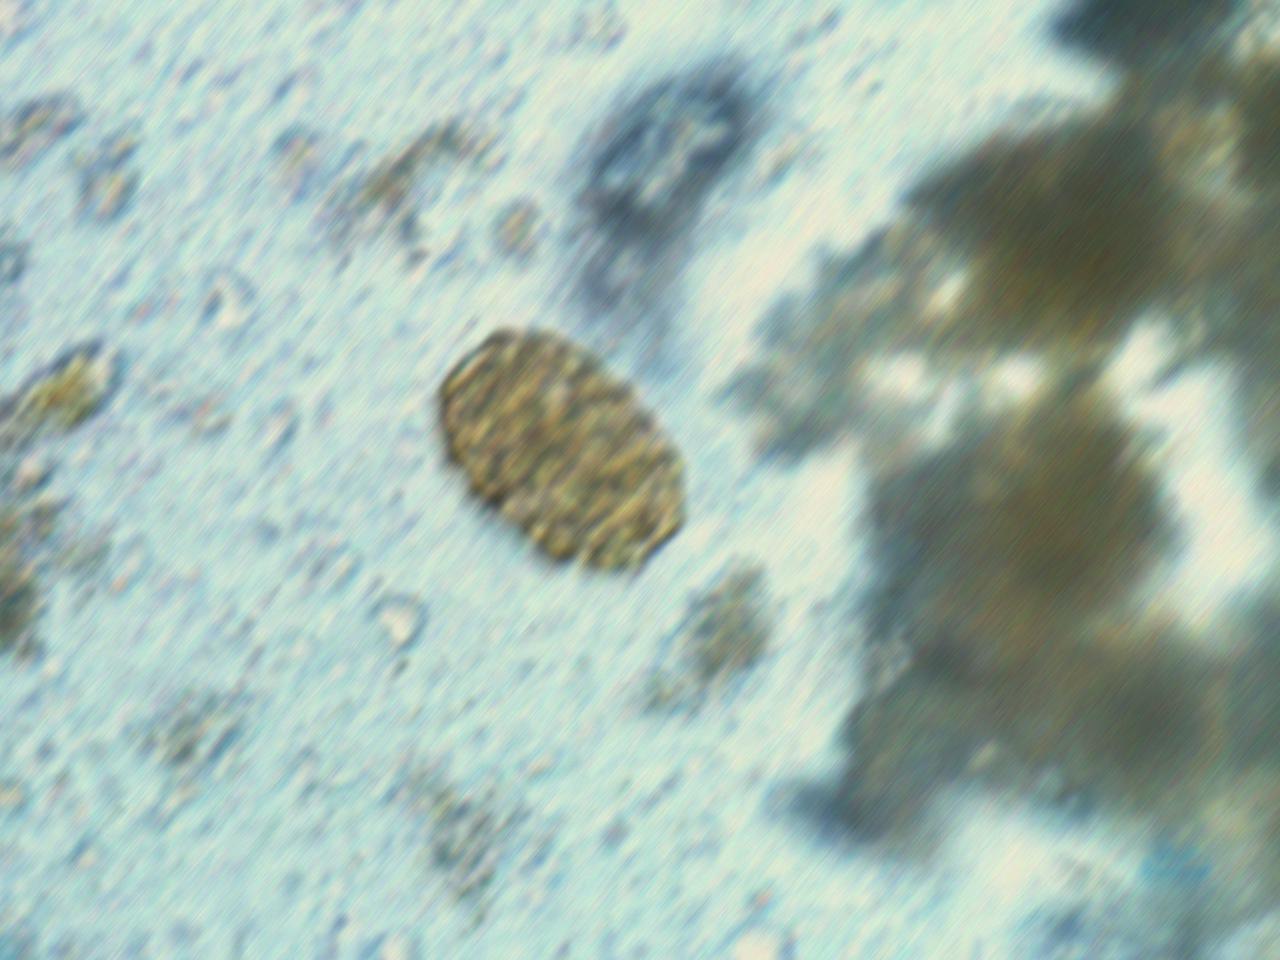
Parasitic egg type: Ascaris lumbricoides